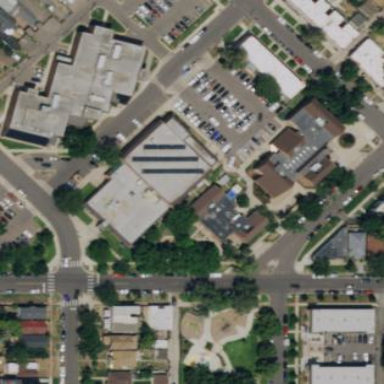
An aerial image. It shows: Public building.